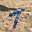
Label: 7